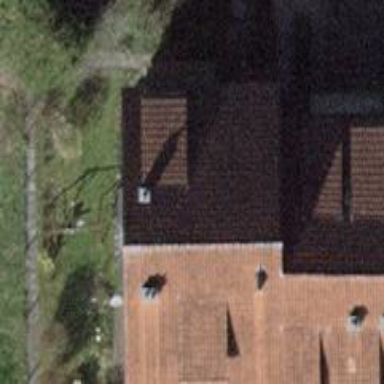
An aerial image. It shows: Terrace building.